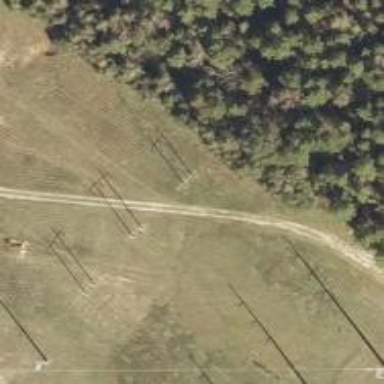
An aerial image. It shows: H-frame power tower design.